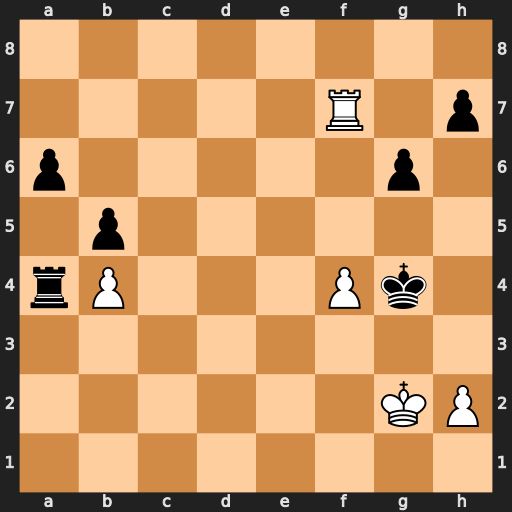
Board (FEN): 8/5R1p/p5p1/1p6/rP3Pk1/8/6KP/8
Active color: w
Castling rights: -
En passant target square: -
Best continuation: h3+ Kh5 Rxh7#